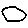
Label: circle